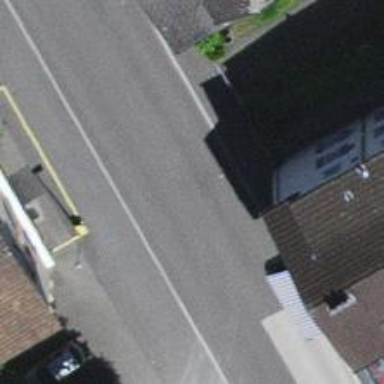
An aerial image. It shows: Public transport stop position.